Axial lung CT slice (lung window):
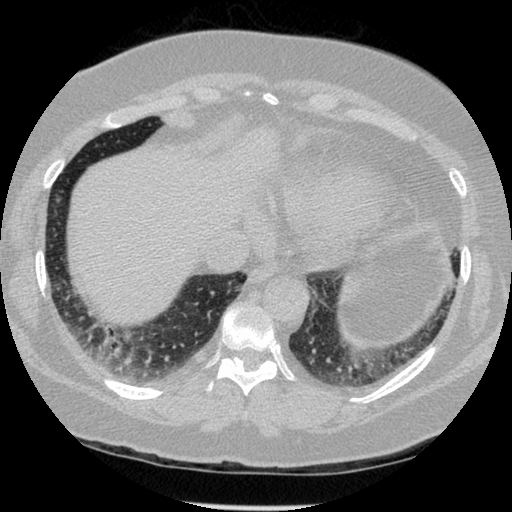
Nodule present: no